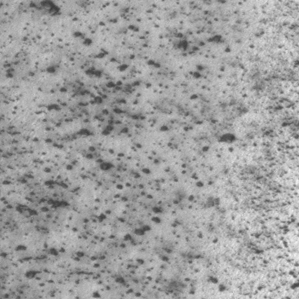
Label: frost